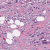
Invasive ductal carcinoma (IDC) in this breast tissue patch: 1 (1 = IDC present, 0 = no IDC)